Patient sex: M
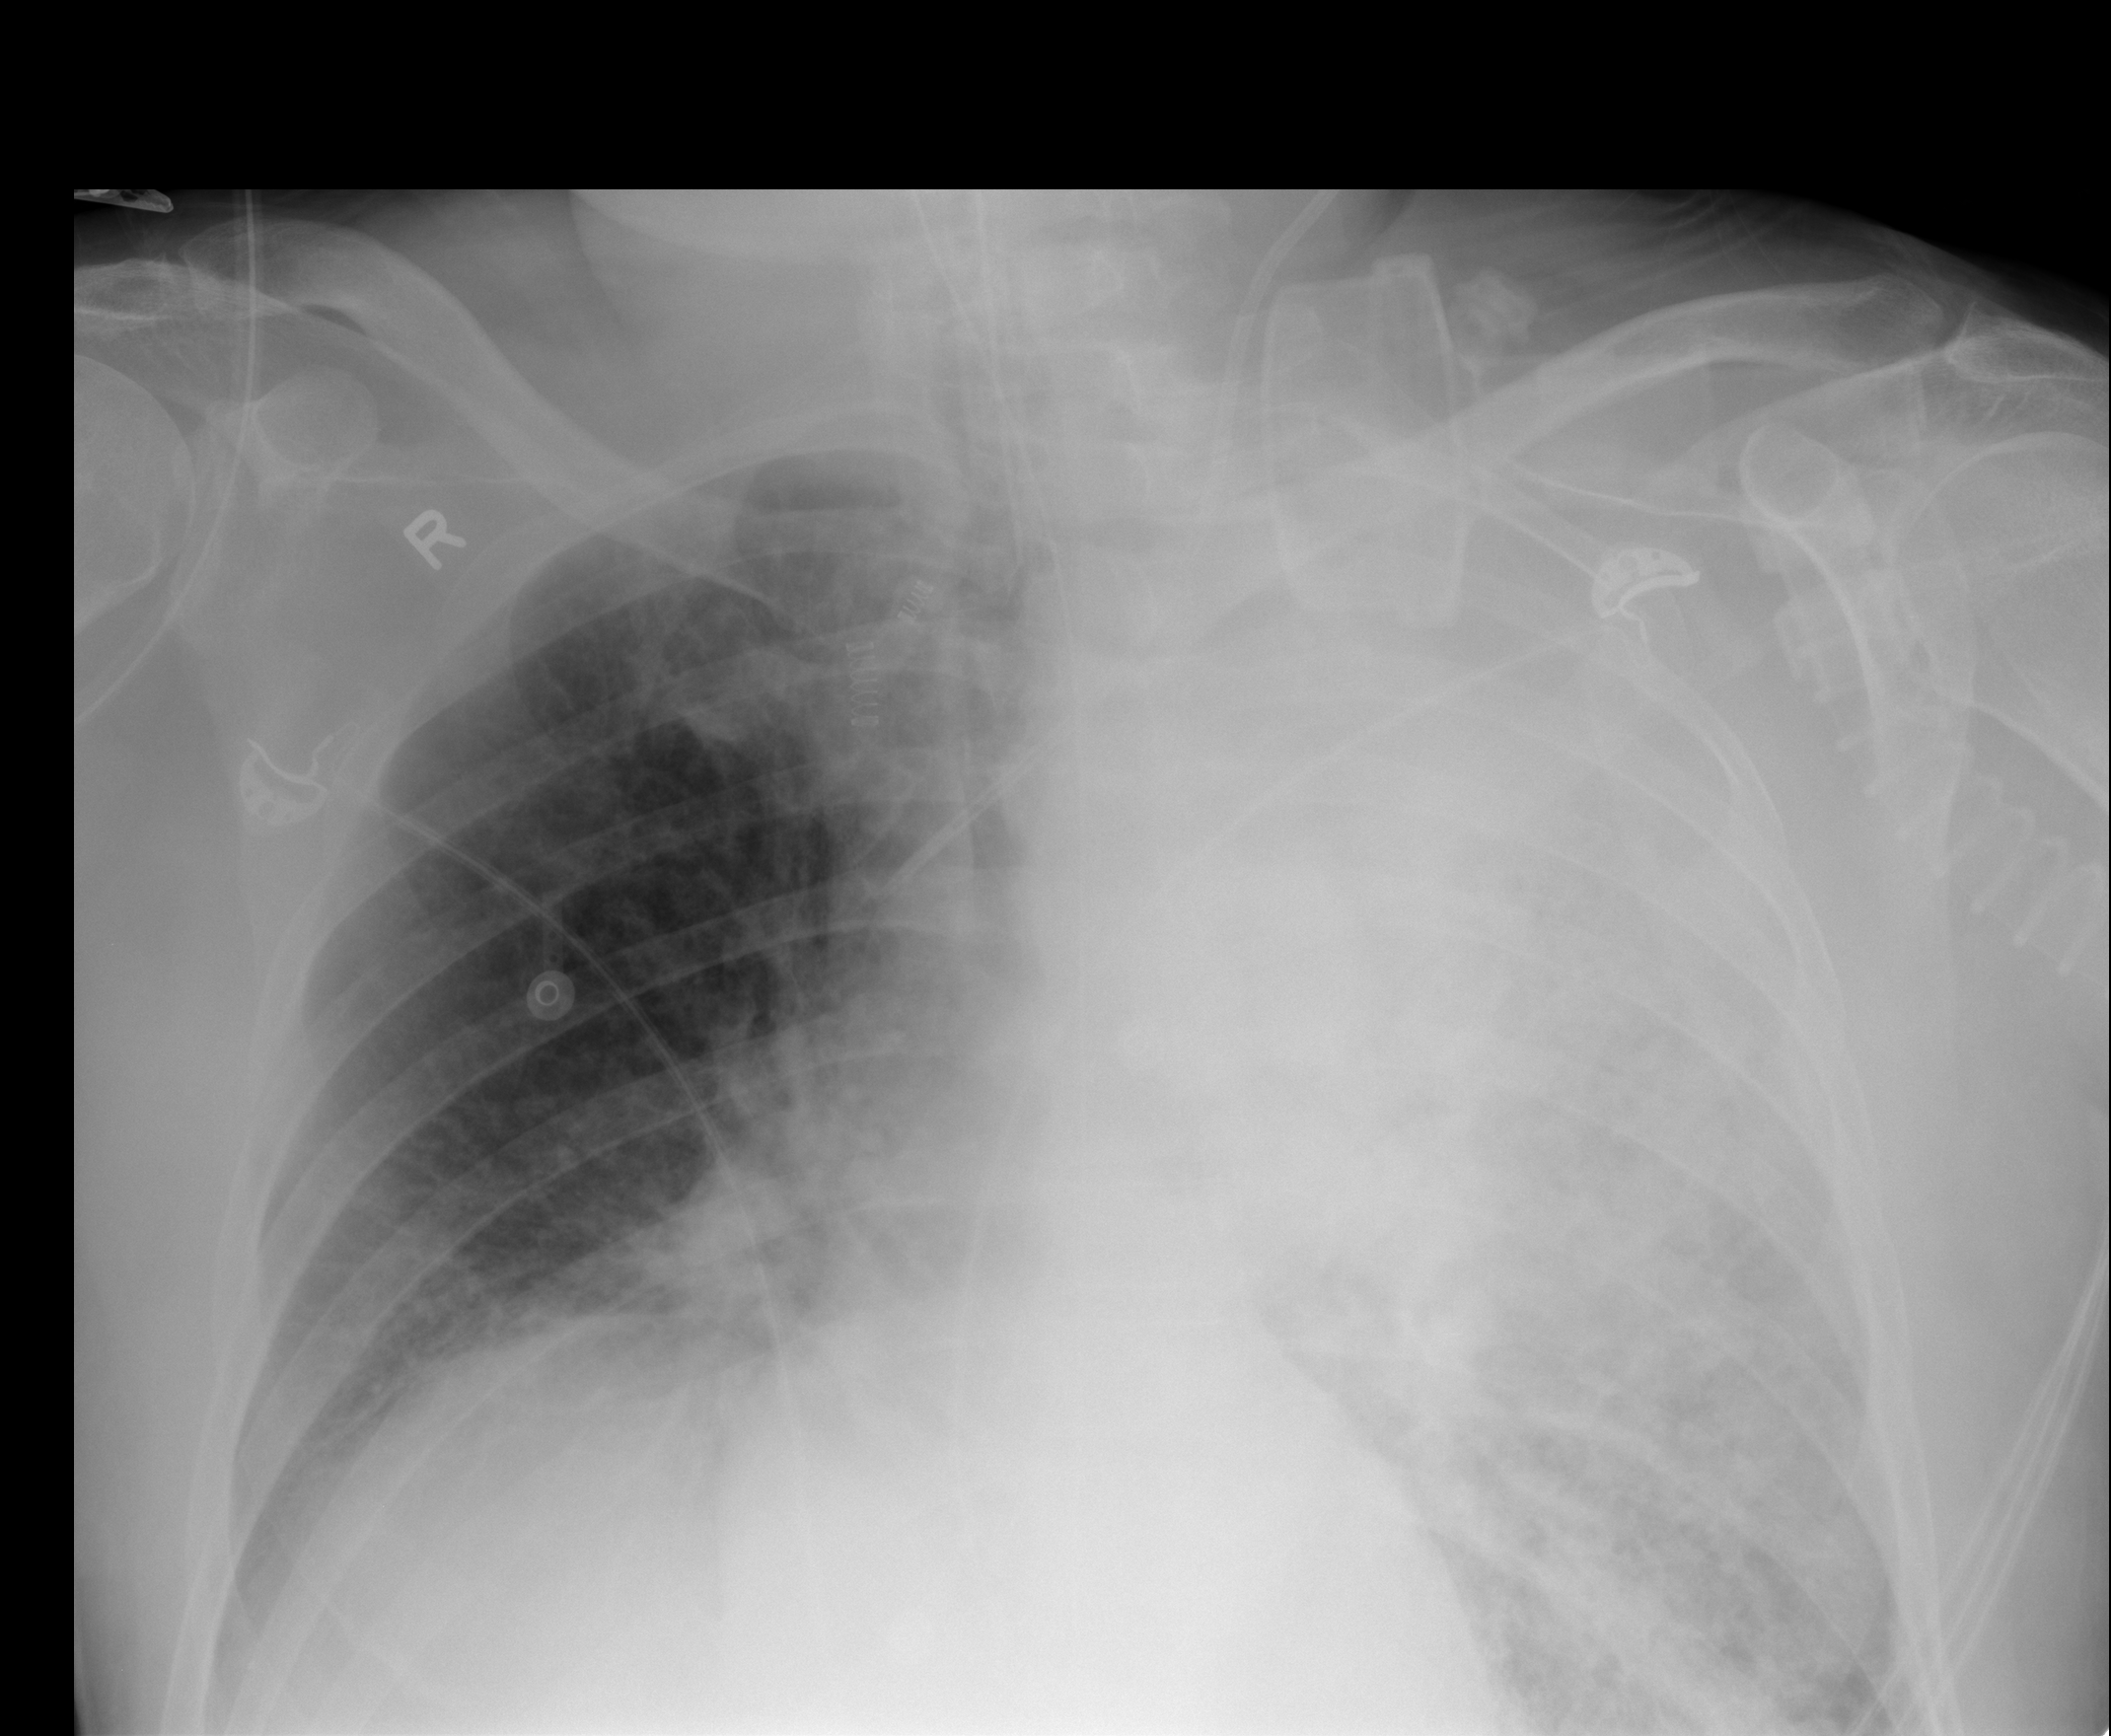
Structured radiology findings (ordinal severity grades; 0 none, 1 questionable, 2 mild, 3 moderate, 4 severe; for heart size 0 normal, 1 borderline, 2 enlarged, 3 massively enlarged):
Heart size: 0
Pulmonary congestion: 2
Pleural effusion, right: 1
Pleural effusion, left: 1
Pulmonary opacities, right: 2
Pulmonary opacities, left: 4
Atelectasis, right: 2
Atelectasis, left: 4